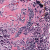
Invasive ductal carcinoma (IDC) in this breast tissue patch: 1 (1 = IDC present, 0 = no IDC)